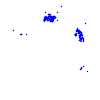
Particle: electron